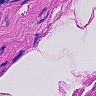
Metastatic tissue present: no